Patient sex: F
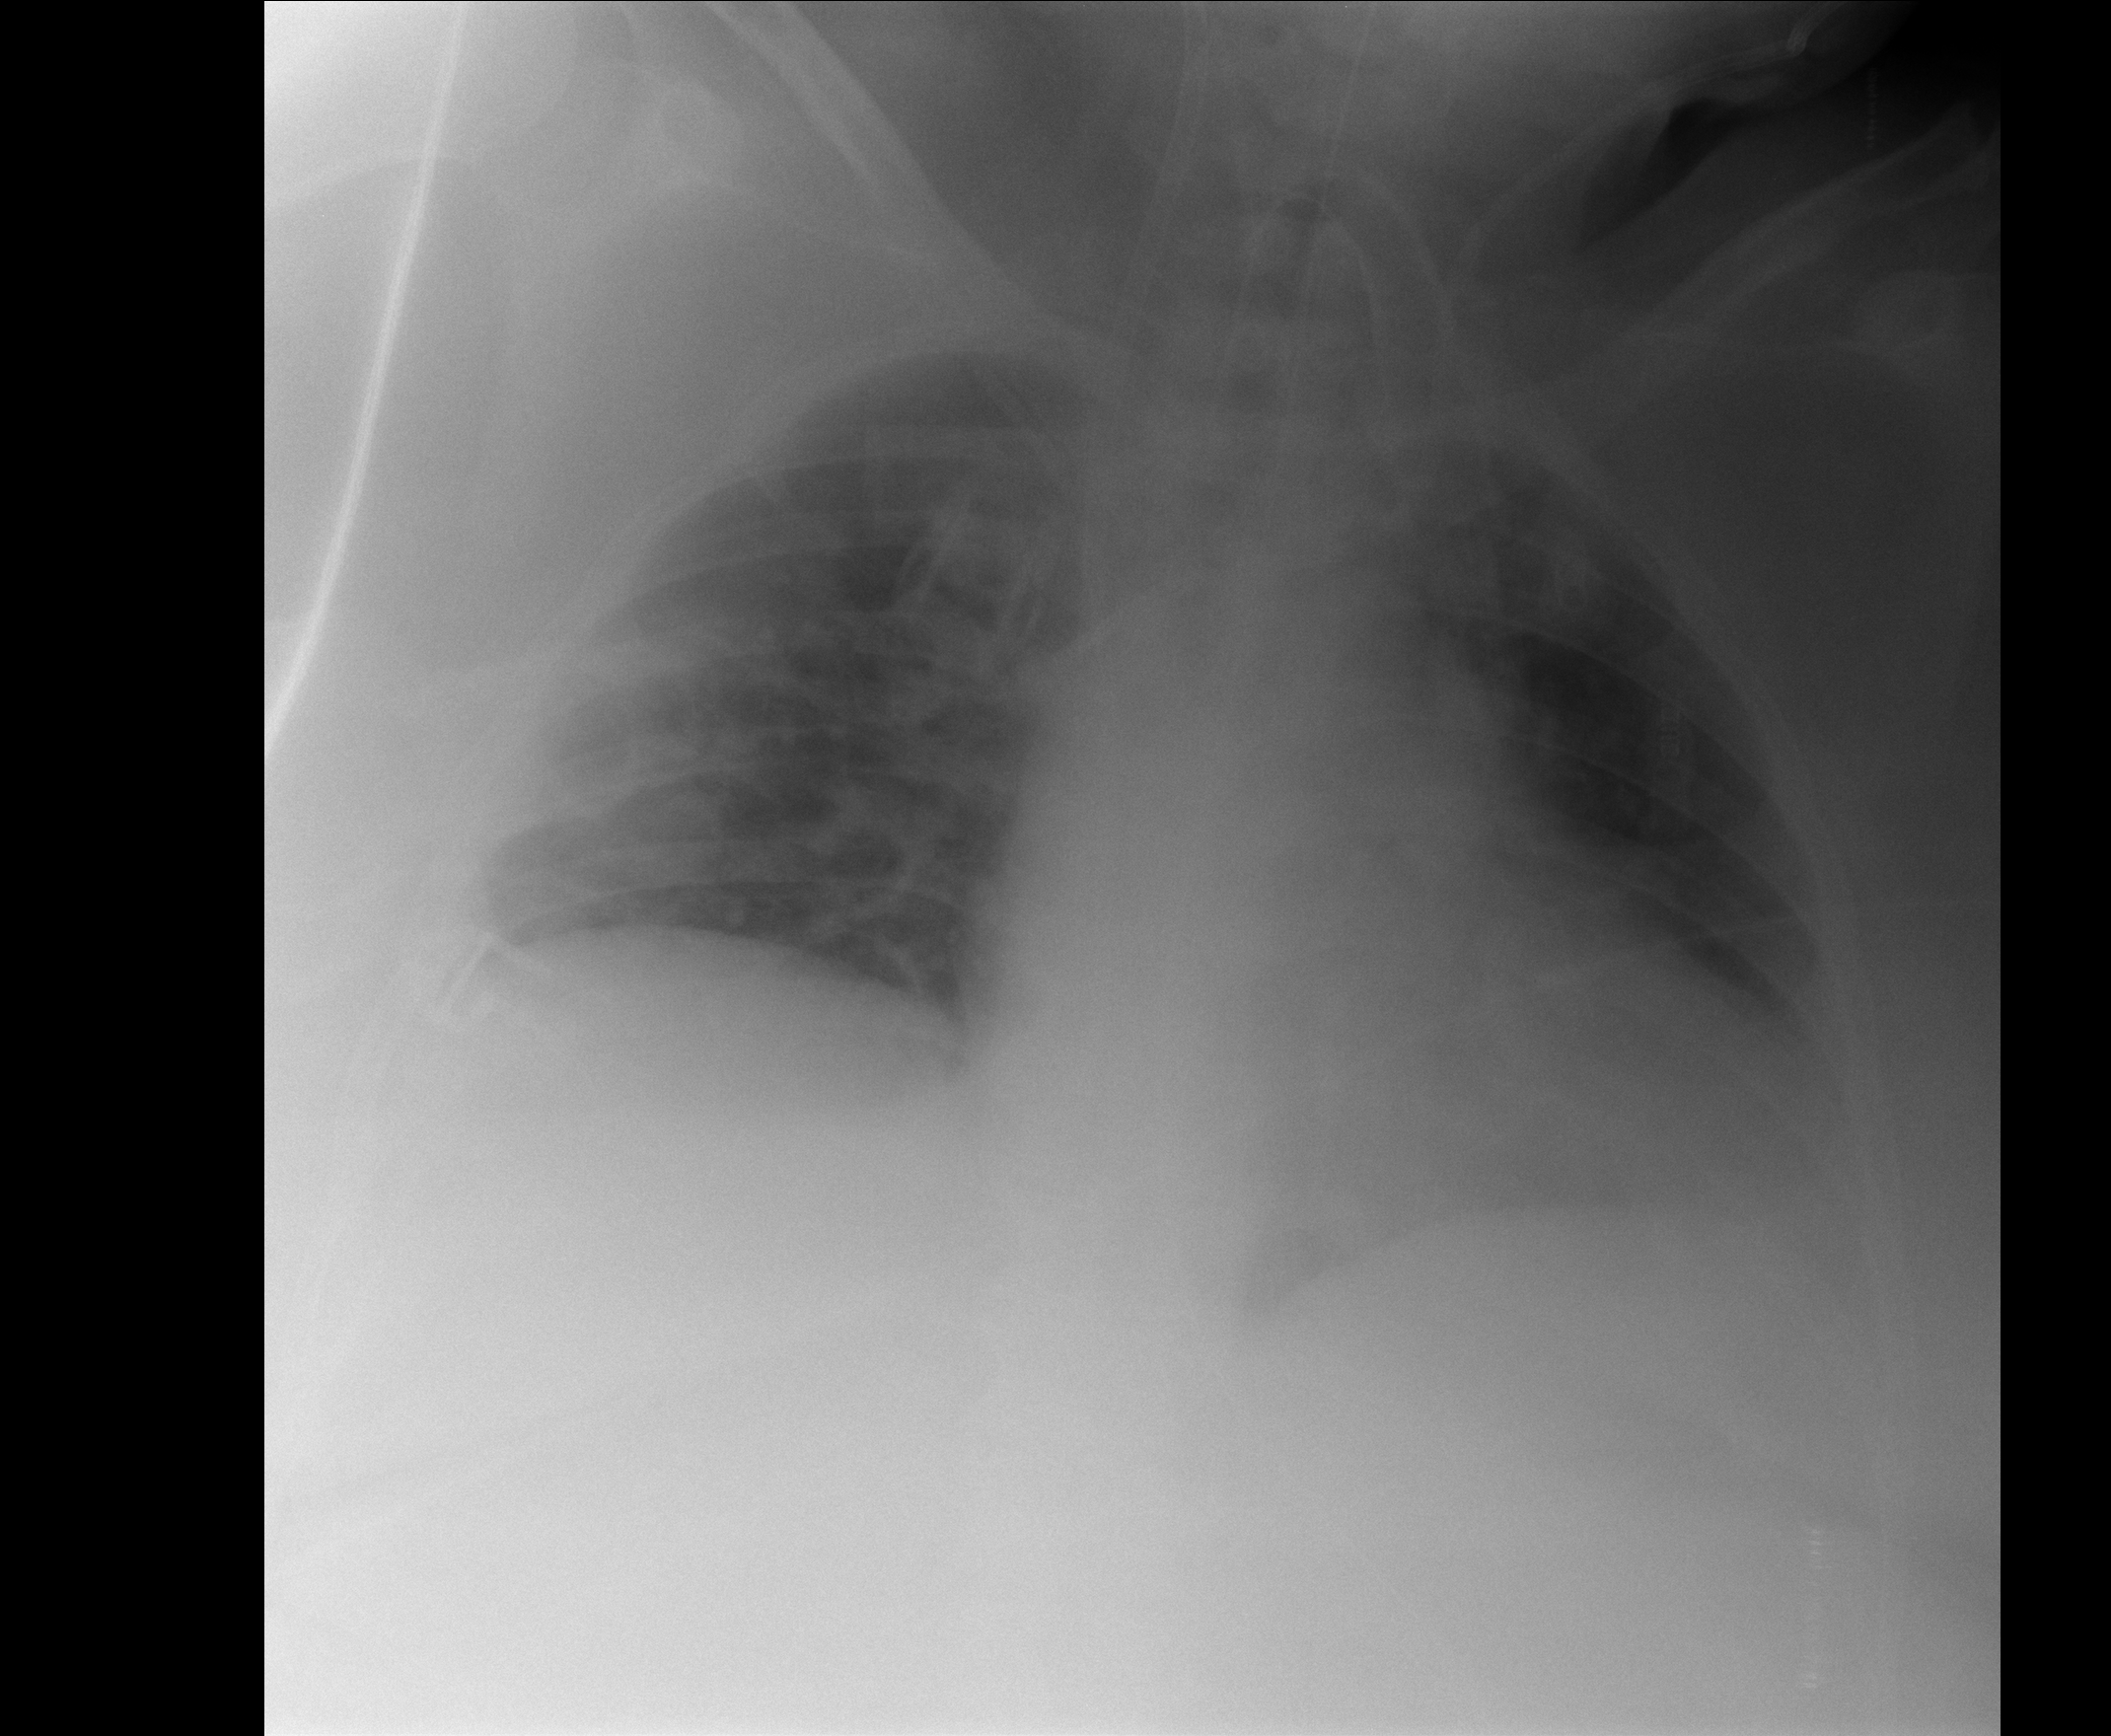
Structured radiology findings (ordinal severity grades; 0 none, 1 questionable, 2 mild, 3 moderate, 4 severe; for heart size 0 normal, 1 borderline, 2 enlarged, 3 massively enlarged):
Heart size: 1
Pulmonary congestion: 0
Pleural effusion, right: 0
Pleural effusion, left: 2
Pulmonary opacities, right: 2
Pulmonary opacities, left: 0
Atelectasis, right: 2
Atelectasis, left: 2